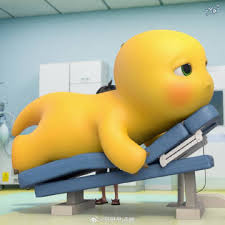
Label: nailong